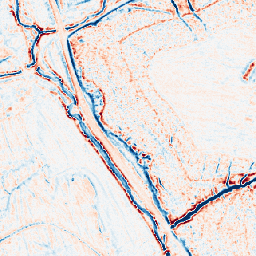
Category: edge_preserving
Decomposition family: bilateral
Decomposition parameters: d: 9
sigma_color: 100
sigma_space: 75
Upsampling method: area
Upsampling parameters: scale: 4
Upsampling scale: 4